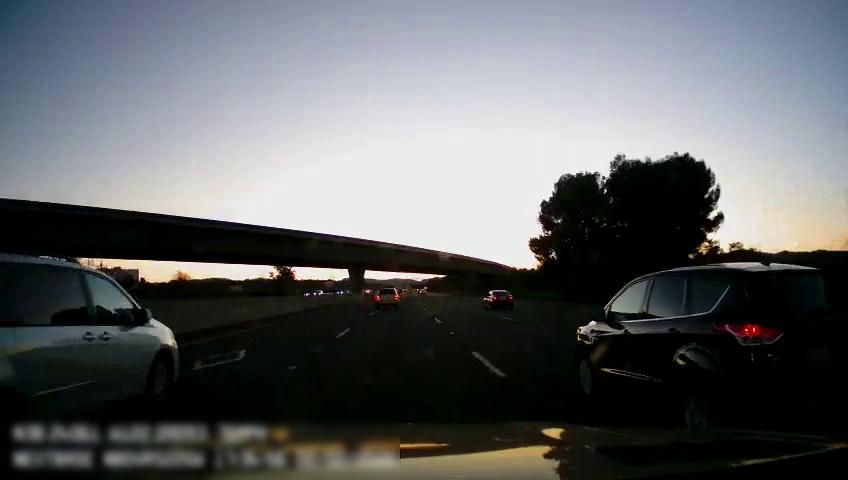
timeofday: Day
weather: Sunny
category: Drivable Space
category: Vehicles | Car
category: Vehicles | SUV
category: Vehicles | SUV
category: Vehicles | SUV
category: Vehicles | SUV
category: Lanes | Current Lane
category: Lanes | Alternate Lane
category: Lanes | Current Lane
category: Lanes | Alternate Lane